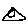
Label: triangle